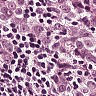
Metastatic tissue present: yes